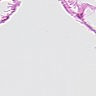
Metastatic tissue present: no